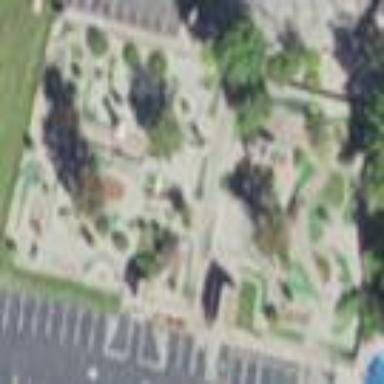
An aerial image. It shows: Miniature golf course.